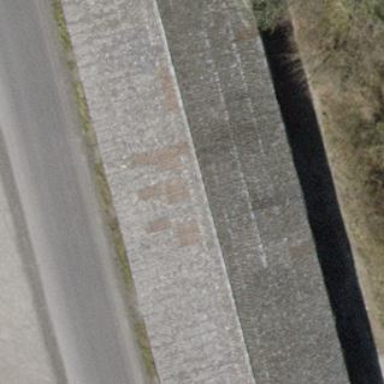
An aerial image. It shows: View of roof of building.